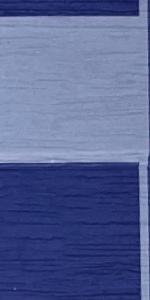
Label: Empty